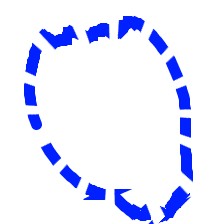
Shape: circle